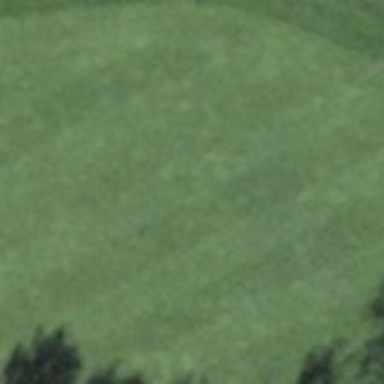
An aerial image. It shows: Golf hole.